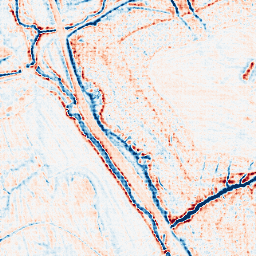
Category: edge_preserving
Decomposition family: anisotropic_diffusion
Decomposition parameters: iterations: 50
kappa: 50
gamma: 0.05
Upsampling method: sinc_hamming
Upsampling parameters: scale: 8
kernel_size: 8
Upsampling scale: 8